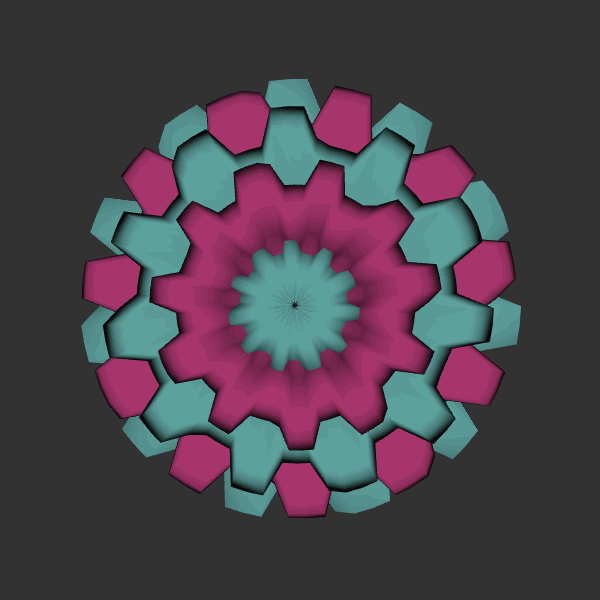
Background: dark